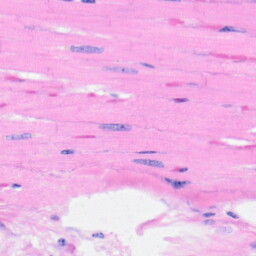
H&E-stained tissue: Heart